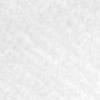
Label: no_change